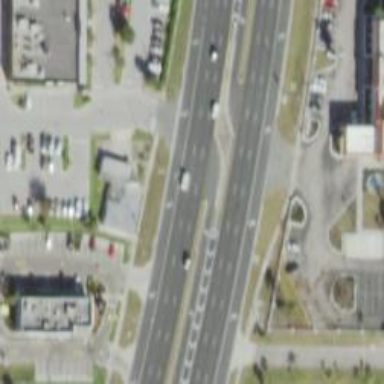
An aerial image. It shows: Trunk link highway.